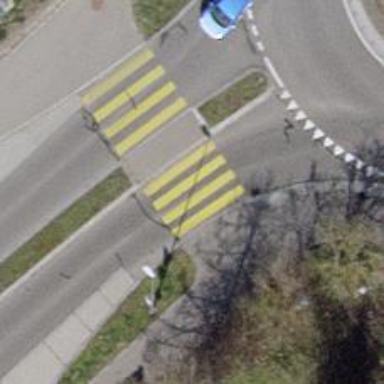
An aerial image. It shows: Zebra crossing on the road.